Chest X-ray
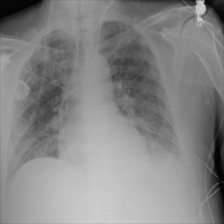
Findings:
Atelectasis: negative
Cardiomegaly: negative
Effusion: negative
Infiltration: negative
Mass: negative
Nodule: negative
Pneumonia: negative
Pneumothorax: negative
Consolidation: negative
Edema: negative
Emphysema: negative
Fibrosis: negative
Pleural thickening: negative
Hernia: negative